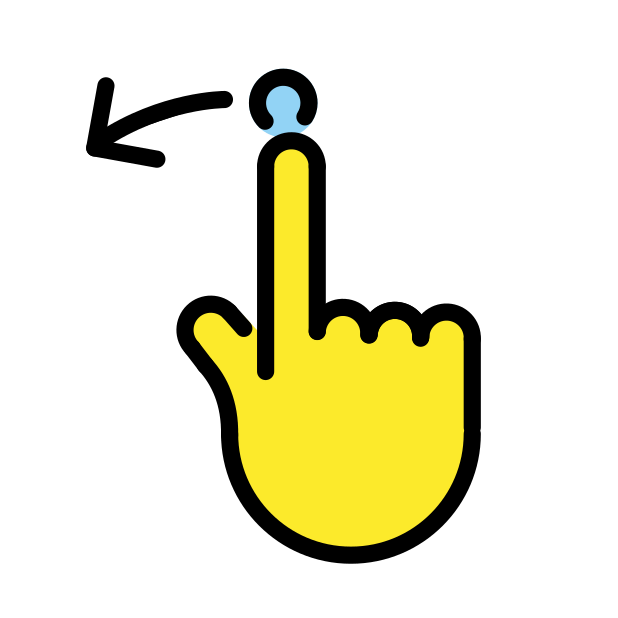
swipe left